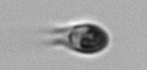
Label: Balanion